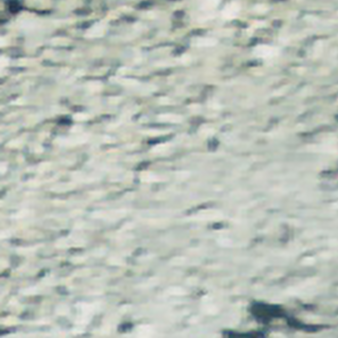
Label: other